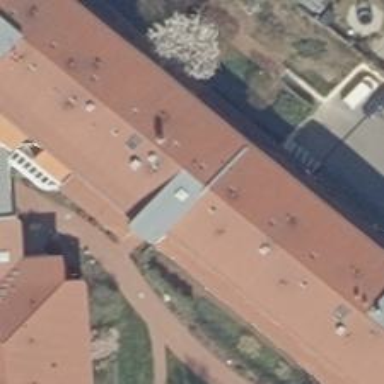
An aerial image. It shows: Nursing home.